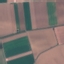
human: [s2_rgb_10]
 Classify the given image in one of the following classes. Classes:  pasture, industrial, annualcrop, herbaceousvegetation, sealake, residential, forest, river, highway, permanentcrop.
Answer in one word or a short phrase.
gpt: AnnualCrop